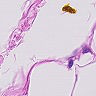
Metastatic tissue present: no